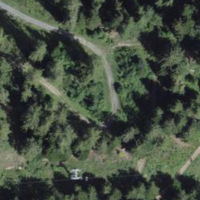
EUNIS habitat code: 43
Species observed at this site:
Tussilago farfara